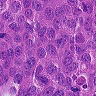
Metastatic tissue present: yes